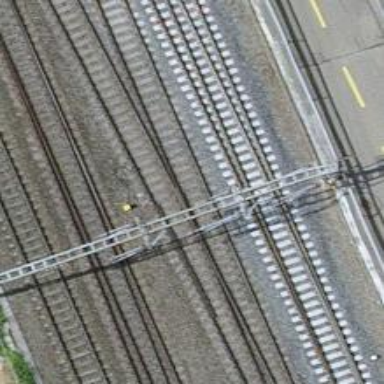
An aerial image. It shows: Single-track railway with electrified contact lines.